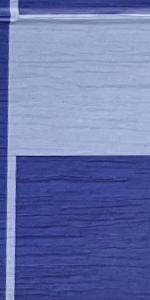
Label: Empty